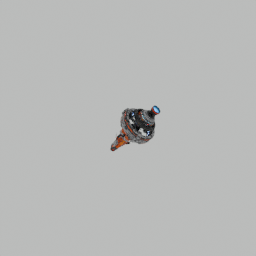
Label: mechanical